Question: I want send a email with VBA where I send user number to email address but if he have 2 user number he send the 2 user number in the same mail.
My code with my excel :
'''
Private Sub CommandButton1_Click()
Dim mail As Variant
Dim ligne As Integer
Set mail = CreateObject("Outlook.Application") 'create an outlook object
For ligne = 1 To 5
If Range("n" & ligne) = "OK" Then
With mail.CreateItem(olMailItem) ' informs the program that we want to send a mail.
.Subject = TEST
.To = Range("q" & ligne)
.CC = "test@gmail.be"
.Body = "Hi number " & Range("I" & ligne) & " You are owner of users :" 'users
.SendUsingAccount = "test@gmail.com"
.Display 'display the mail before sending it if not place send to send
End With
End If
Next ligne
End Sub
'''
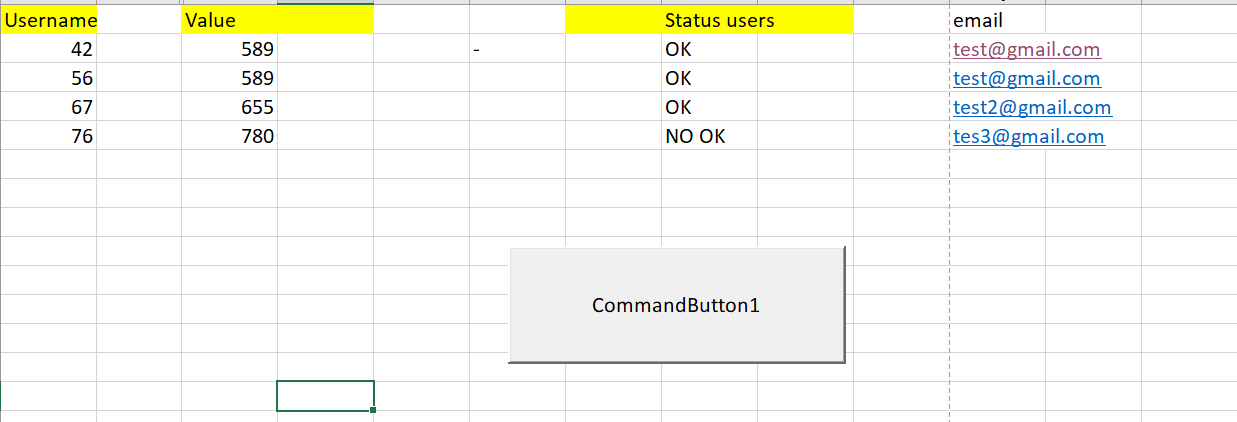
Answer: Please, test the next updated code. It uses a dictionary to extract the unique mail accounts and all the necessary data to behave as you need. The code has a 'Stop' line, after '.Display' to let you see how the new mail looks in its window. Do what is written in the respective line comment. Otherwise, it will create so many new mail window as many UNIQUE records are in Q:Q:
'''
Sub sendMailCond()
Dim sh As Worksheet, lastRQ As Long, arr, arrUs, i As Long
Dim mail As Object, strUsers As String, dict As Object
Set sh = ActiveSheet
lastRQ = sh.Range("Q" & sh.rows.count).End(xlUp).row 'last row on Q:Q
arr = sh.Range("A2:Q" & lastRQ).Value 'place the range in an array for faster processing
'Place the necessary data in the dictionary:
Set dict = CreateObject("Scripting.Dictionary") 'set the dictionary
For i = 1 To UBound(arr)
If arr(i, 14) Like "OK" Then
If Not dict.exists(arr(i, 17)) Then
dict.Add arr(i, 17), arr(i, 9) & "|" & arr(i, 1)
Else
dict(arr(i, 17)) = dict(arr(i, 17)) & "::" & arr(i, 1)
End If
End If
Next i
Set mail = CreateObject("Outlook.Application") 'create an outlook object
'extract the necessary data:
For i = 0 To dict.count - 1
arr = Split(dict.Items()(i), "|") 'split the item by "|" to extract value from I:I and a concatenation by "::" separator if more then one key exists
arrUs = Split(arr(1), "::")
If UBound(arrUs) > 0 Then
strUsers = Join(arrUs, " / ")
Else
strUsers = arr(1)
End If
With mail.CreateItem(olMailItem) ' informs the program that we want to send a mail.
.Subject = "Test"
.To = dict.Keys()(i)
.cc = "test@gmail.be"
.body = "Hi number " & arr(0) & " You are owner of users : " & strUsers
.SendUsingAccount = "test@gmail.com"
.Display: Stop 'See the New mail in Outlook and check its contents
'press F5 to continue!
End With
Next i
End Sub
'''
If it returns as you want, you can replace the line starting with 'Disply' with '.Send'.
:
The new version extracting from M:M, too and placing at the end of body:
'''
Sub sendMailCond2()
Dim sh As Worksheet, lastRQ As Long, arr, arrUs, i As Long
Dim mail As Object, strUsers As String, dict As Object
Set sh = ActiveSheet
lastRQ = sh.Range("Q" & sh.rows.count).End(xlUp).row
arr = sh.Range("A2:Q" & lastRQ).Value
'Place the necessary data in the dictionary:
Set dict = CreateObject("Scripting.Dictionary") 'set the dictionary
For i = 1 To UBound(arr)
If arr(i, 14) Like "OK" Then
If Not dict.exists(arr(i, 17)) Then
dict.Add arr(i, 17), arr(i, 9) & "|" & arr(i, 13) & "|" & arr(i, 1)
Else
dict(arr(i, 17)) = dict(arr(i, 17)) & "::" & arr(i, 1)
End If
End If
Next i
Set mail = CreateObject("Outlook.Application") 'create an outlook object
'extract the necessary data:
For i = 0 To dict.count - 1
arr = Split(dict.Items()(i), "|")
arrUs = Split(arr(2), "::")
If UBound(arrUs) > 0 Then
strUsers = Join(arrUs, " / ") & ". Your last connection was " & arr(1)
Else
strUsers = arr(2) & ". Your last connection was " & arr(1)
End If
With mail.CreateItem(olMailItem) ' informs the program that we want to send a mail.
.Subject = "Test"
.To = dict.Keys()(i)
.cc = "test@gmail.be"
.body = "Hi number " & arr(0) & " You are owner of users : " & strUsers
.SendUsingAccount = "test@gmail.com"
.Display: Stop 'See the New mail in Outlook and check its contents
'press F5 to continue!
End With
Next i
End Sub
'''